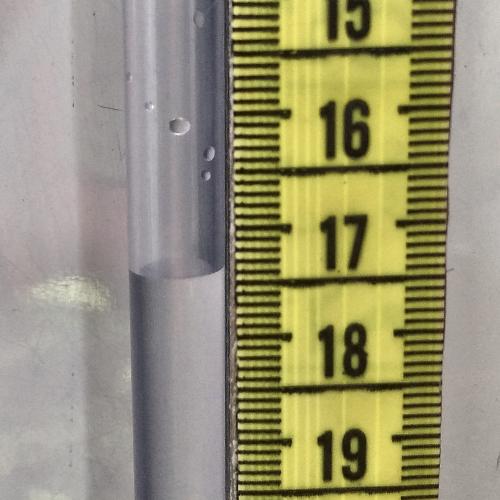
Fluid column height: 17.4 cm